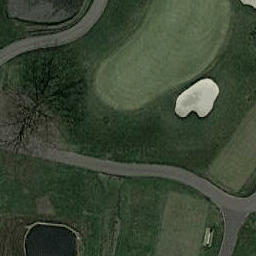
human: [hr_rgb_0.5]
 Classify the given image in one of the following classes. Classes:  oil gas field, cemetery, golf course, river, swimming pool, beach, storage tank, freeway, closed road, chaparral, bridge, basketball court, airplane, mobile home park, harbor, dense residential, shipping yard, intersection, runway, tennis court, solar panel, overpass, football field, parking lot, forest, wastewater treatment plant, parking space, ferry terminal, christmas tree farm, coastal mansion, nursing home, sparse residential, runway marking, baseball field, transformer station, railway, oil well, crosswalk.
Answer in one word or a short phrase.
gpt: golf course